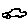
Label: car